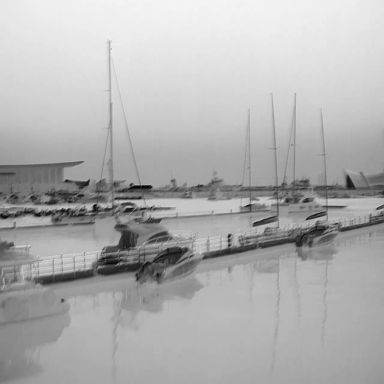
There are seven objects shown in the infrared image, including four sailboats, and three canoes.